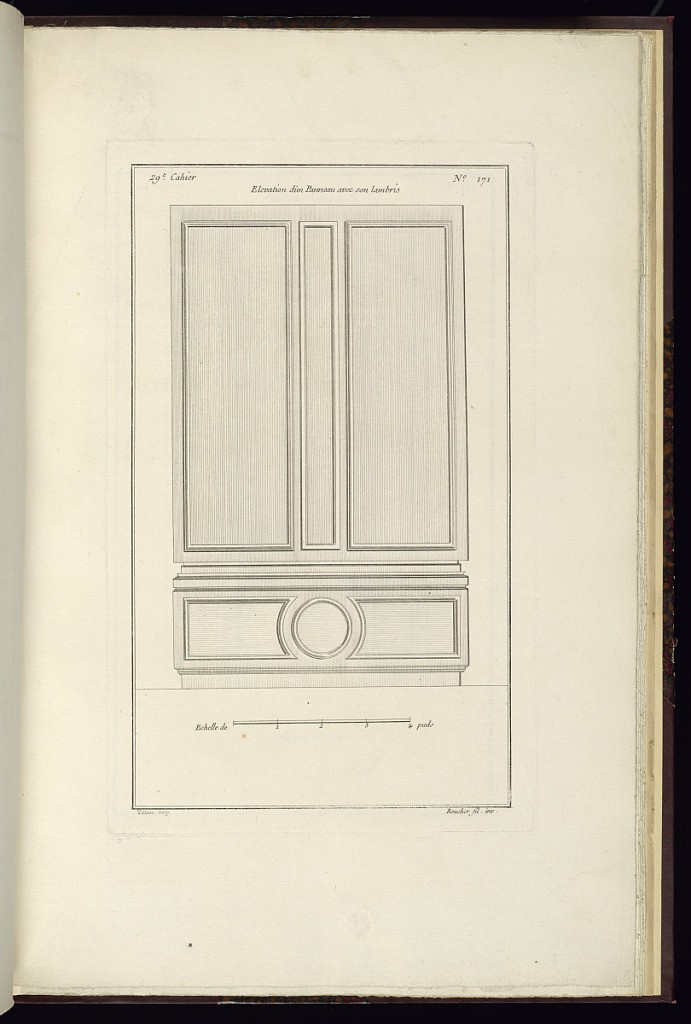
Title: Elévation d'un Panneau avec son lambris
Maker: Juste-François Boucher, French, 1736 – 1782
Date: ca. 1775
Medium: Engraving on off white laid paper
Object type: Print
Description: Design for a panel with wainscoting. The plate is signed.